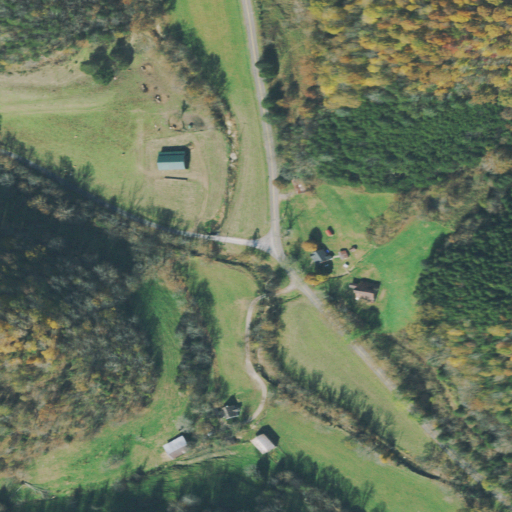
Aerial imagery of valley in Tennessee named Dug Hollow containing deciduous forest, pasture, open development, mixed forest, evergreen forest, grassland, and low intensity development